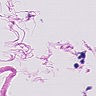
Metastatic tissue present: no